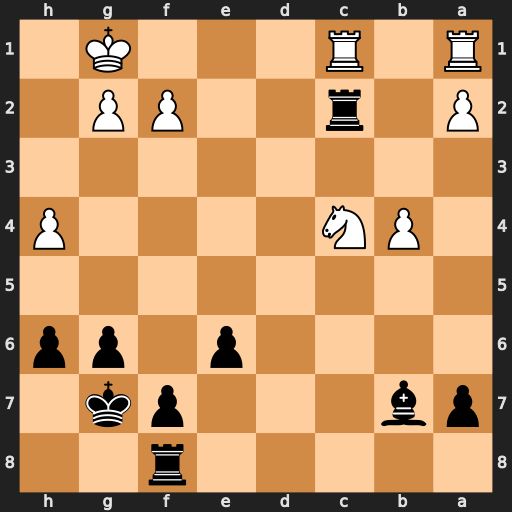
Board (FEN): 5r2/pb3pk1/4p1pp/8/1PN4P/8/P1r2PP1/R1R3K1
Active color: b
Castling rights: -
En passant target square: -
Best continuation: Rxc1+ Rxc1 Rc8